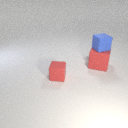
small blue rubber cube above large red rubber cube